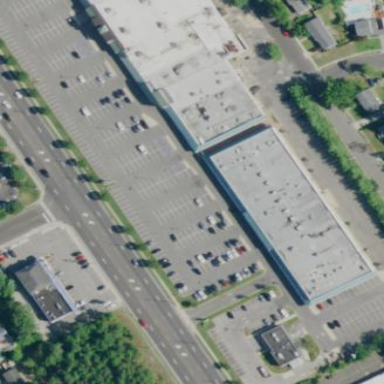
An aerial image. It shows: Retail area.